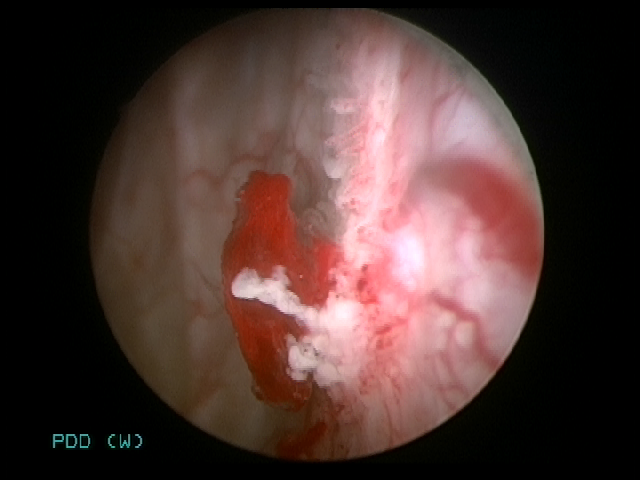
Modality: WLC
Class: Malignant
Subclass: HighGradePapillary
Lesion: Multifocal
Multifocal: 2 to 7
Stage: Ta
Morphology: Papillary
Bladder cancer association: Yes